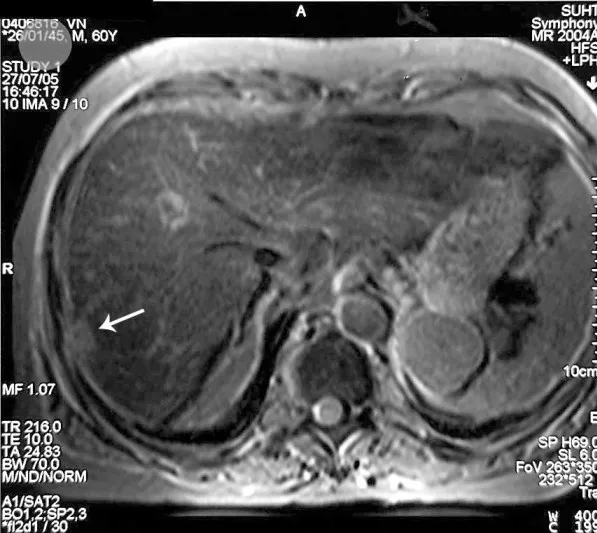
Post Resovet Axial MRI images. The segment VII lesion demonstrates higher signal than the background, reflecting a relative lack of functioning hepatocytes.
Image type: radiology (mri)